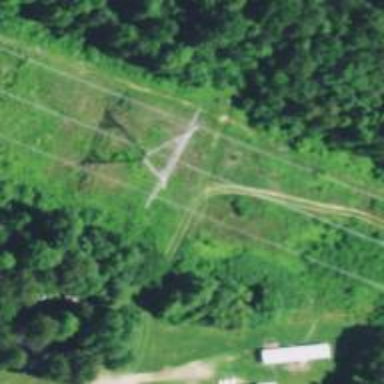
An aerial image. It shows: Lattice structure tower used for power transmission.